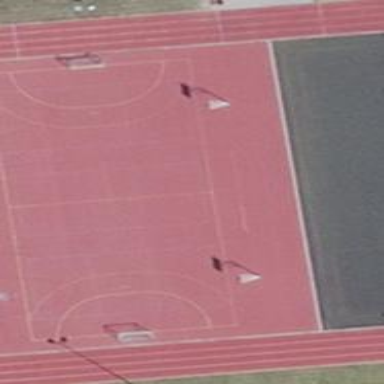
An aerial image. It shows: Multi-sport pitch for leisure and various sports activities.